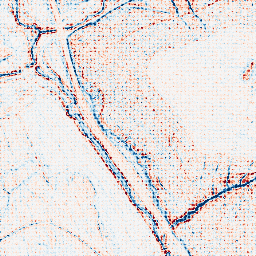
Category: edge_preserving
Decomposition family: anisotropic_diffusion
Decomposition parameters: iterations: 5
kappa: 50
gamma: 0.1
Upsampling method: sinc_blackman
Upsampling parameters: scale: 8
kernel_size: 8
Upsampling scale: 8